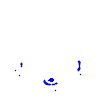
Particle: electron